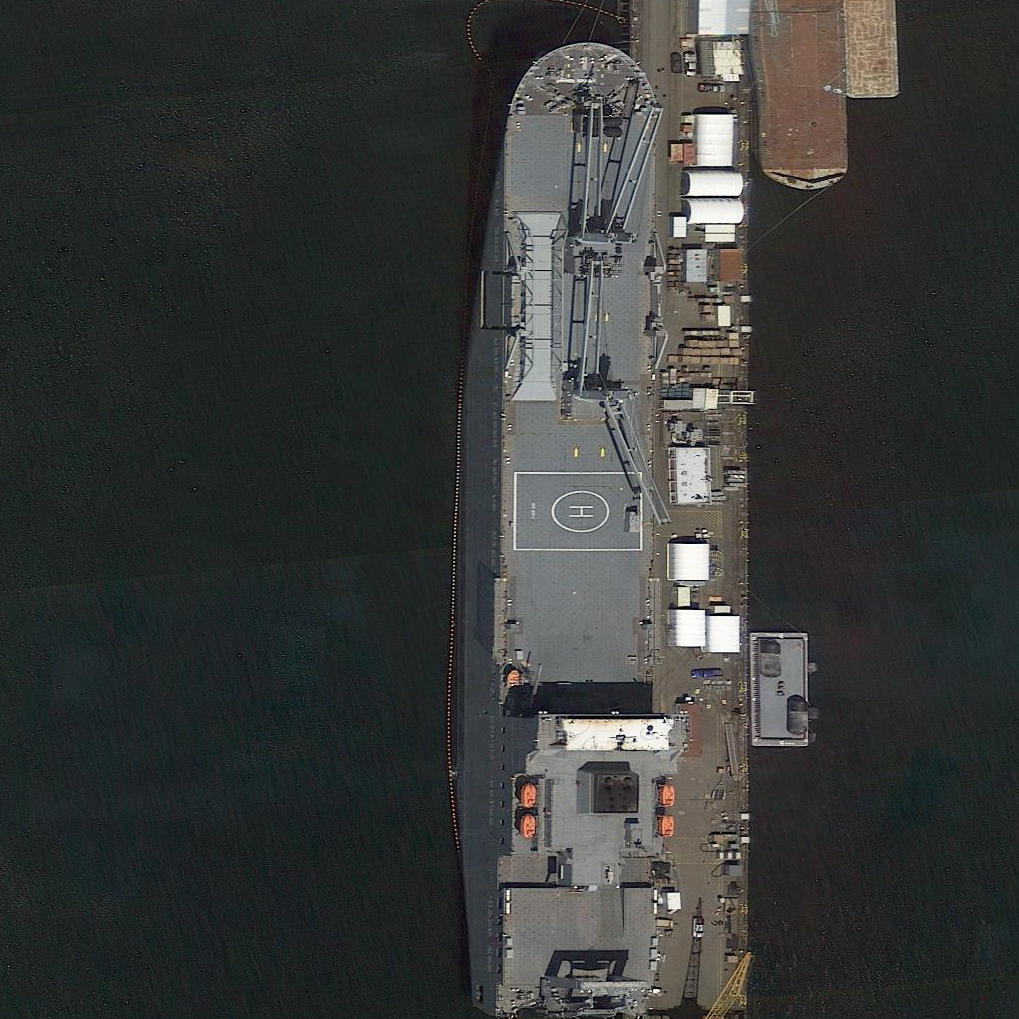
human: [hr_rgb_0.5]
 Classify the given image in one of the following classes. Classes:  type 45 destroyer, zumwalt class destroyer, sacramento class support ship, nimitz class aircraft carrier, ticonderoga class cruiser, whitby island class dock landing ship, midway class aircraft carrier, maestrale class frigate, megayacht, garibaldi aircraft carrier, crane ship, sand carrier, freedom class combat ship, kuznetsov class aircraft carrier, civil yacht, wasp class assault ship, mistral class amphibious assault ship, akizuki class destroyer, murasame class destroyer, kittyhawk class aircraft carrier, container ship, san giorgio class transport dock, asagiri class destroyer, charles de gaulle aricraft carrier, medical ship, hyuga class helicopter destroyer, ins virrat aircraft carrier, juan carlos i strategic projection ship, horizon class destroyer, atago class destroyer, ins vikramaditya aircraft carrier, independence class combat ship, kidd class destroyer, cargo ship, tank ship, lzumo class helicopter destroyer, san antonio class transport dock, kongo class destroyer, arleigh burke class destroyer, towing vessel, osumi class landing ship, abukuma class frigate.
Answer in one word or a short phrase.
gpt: Crane ship